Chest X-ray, PA view. Patient: 34 years old, sex M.
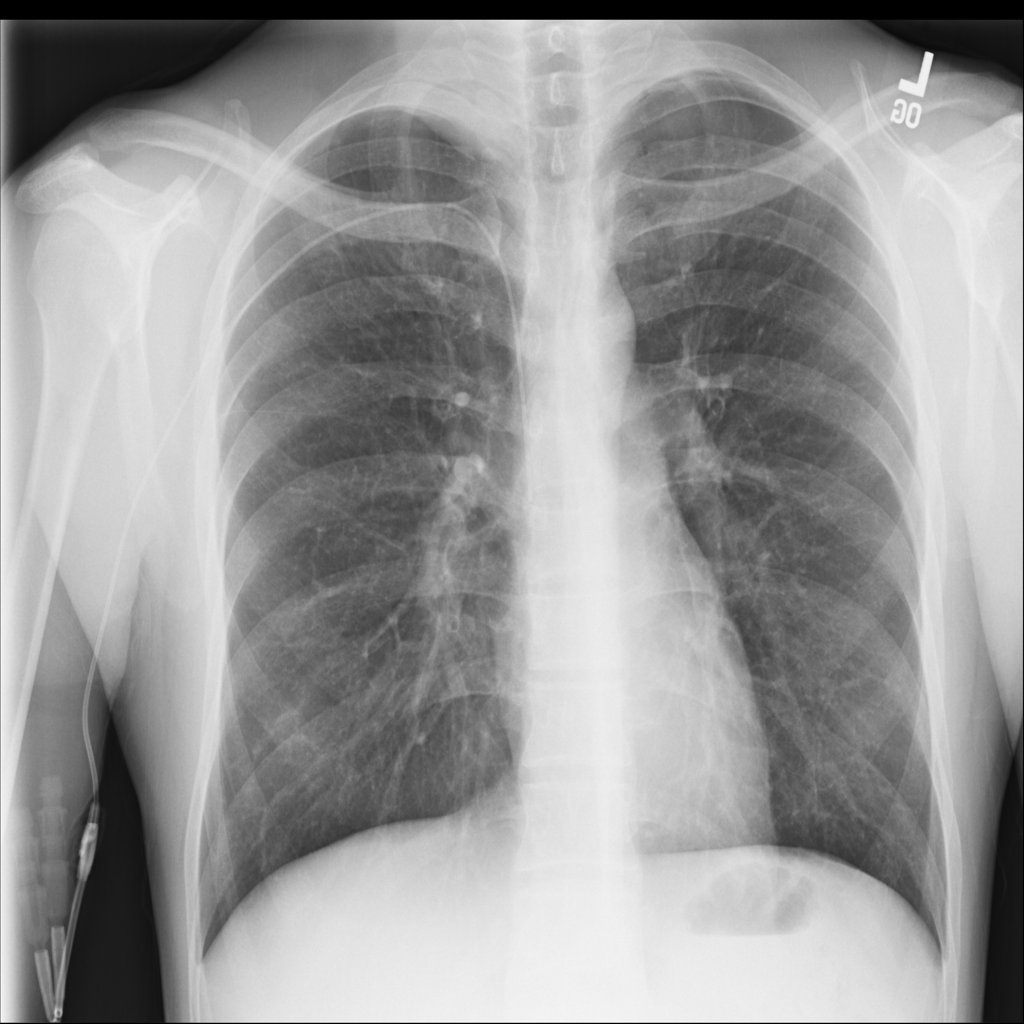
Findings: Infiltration